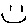
Label: smiley face